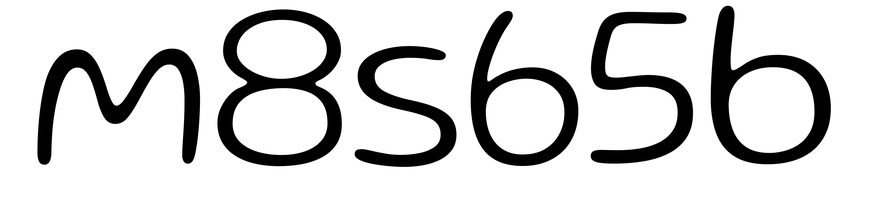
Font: Gluten_ExtraLight